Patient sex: M
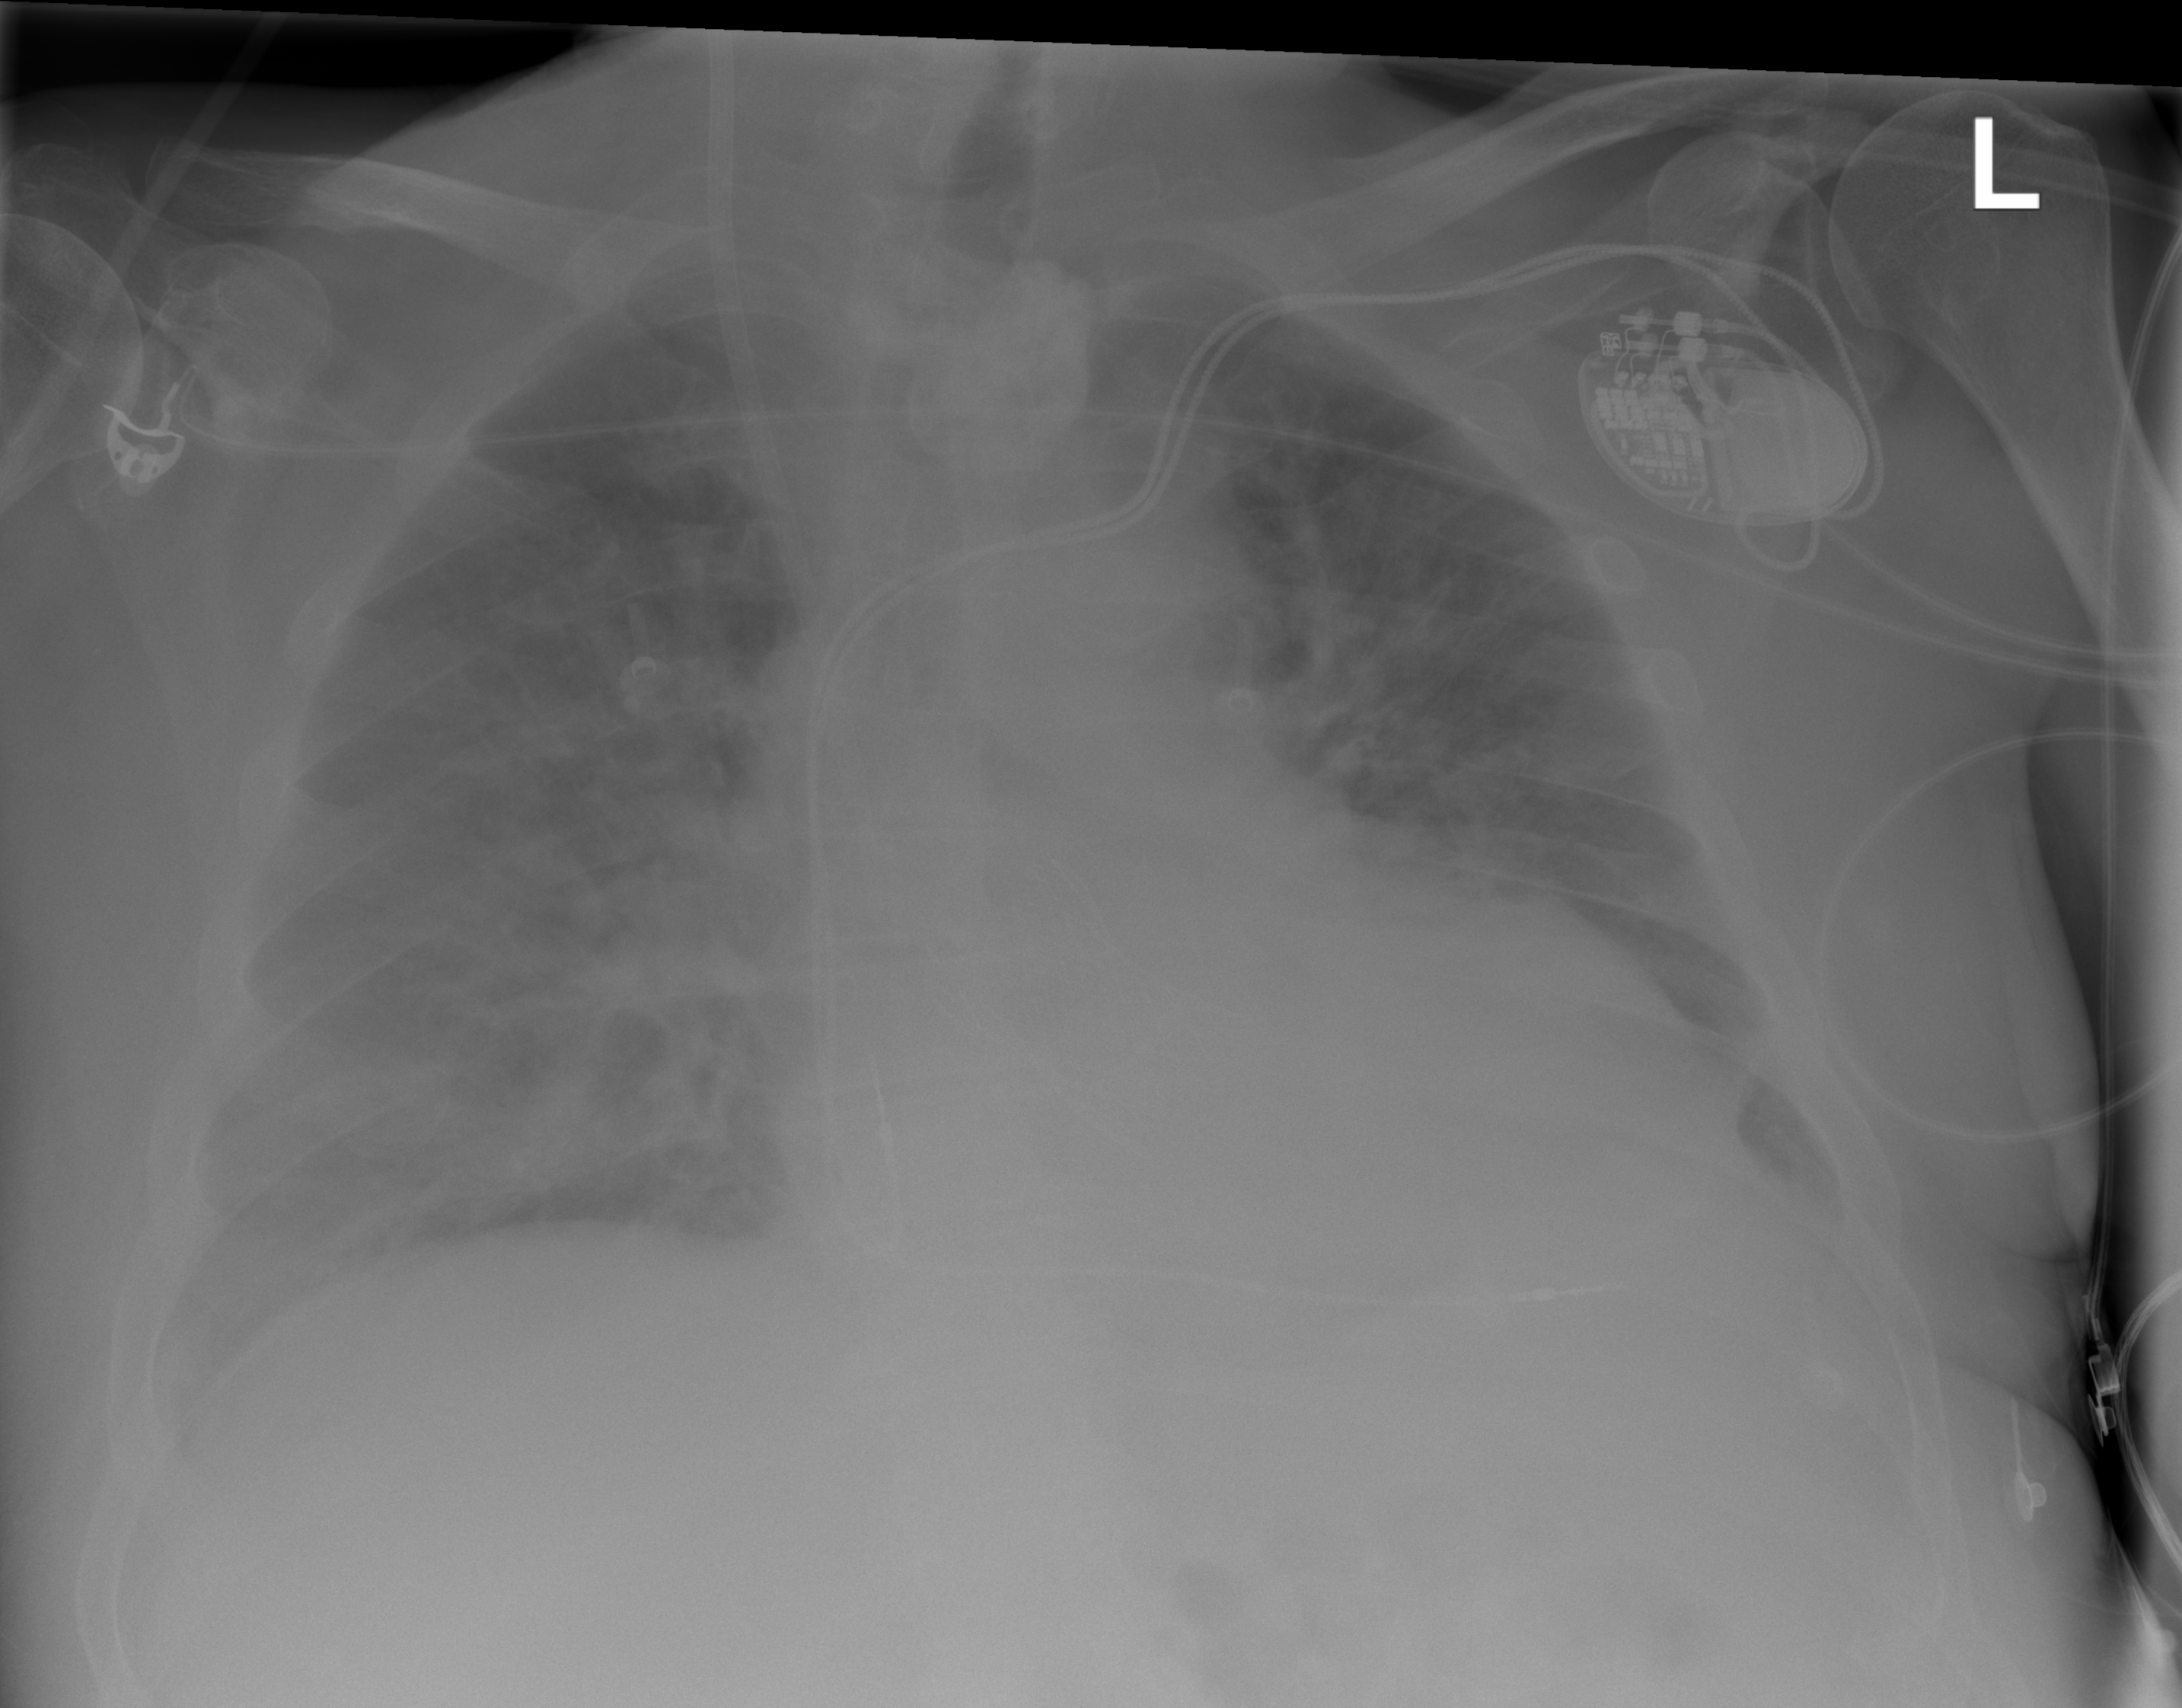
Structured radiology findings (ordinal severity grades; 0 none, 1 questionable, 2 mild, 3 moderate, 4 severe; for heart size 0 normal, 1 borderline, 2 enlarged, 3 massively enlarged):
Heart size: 2
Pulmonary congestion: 2
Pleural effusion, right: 0
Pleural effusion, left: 2
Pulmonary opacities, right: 3
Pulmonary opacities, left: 2
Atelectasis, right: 2
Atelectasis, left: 2